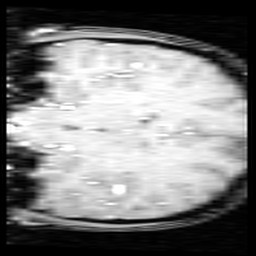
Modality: inplaneT1
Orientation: coronal
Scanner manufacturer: ge
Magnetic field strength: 3 T
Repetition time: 0.2 s
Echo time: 0.0036 s